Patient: sex M, age 68
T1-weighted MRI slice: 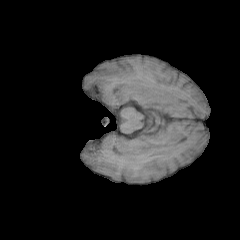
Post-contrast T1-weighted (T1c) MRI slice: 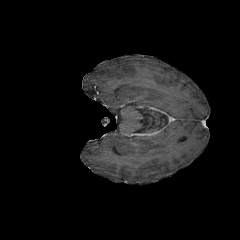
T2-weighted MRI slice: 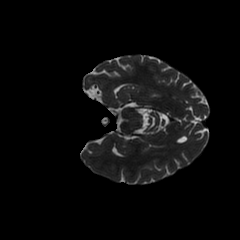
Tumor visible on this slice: no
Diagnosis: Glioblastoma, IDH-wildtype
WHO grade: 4